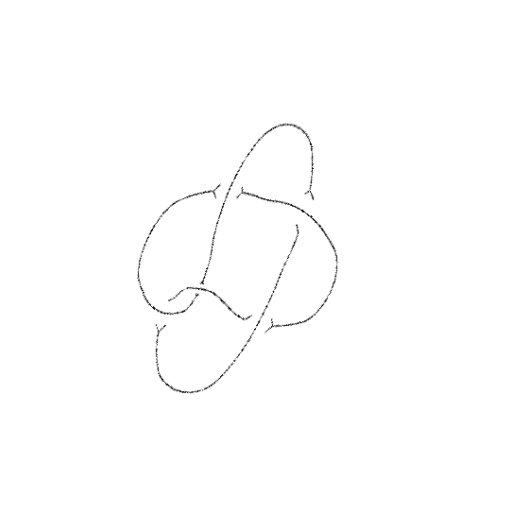
Crossing number: 5